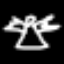
Label: angel